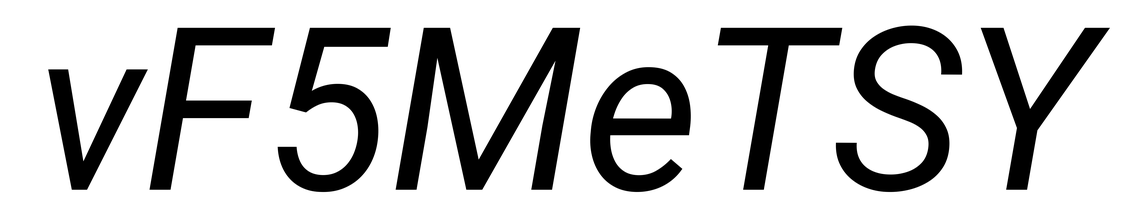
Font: Roboto-Italic_Italic